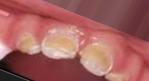
Condition: Caries